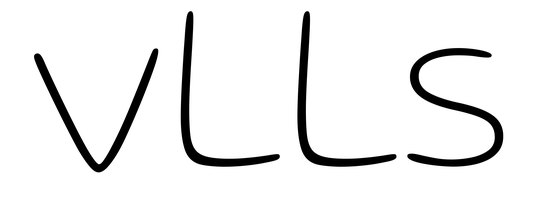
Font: Gluten_Thin